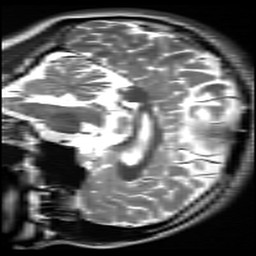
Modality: inplaneT2
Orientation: sagittal
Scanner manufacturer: siemens
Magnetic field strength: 3 T
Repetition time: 7.02 s
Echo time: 0.069 s